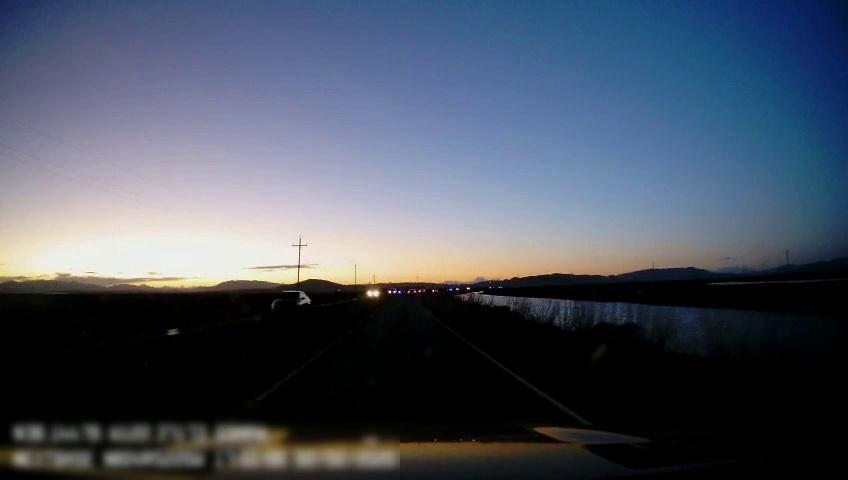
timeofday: Dusk/Dawn/Twilight
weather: Sunny
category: Drivable Space
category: Vehicles | Car
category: Vehicles | SUV
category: Lanes | Current Lane
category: Lanes | Current Lane